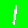
Digit: 1